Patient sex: M
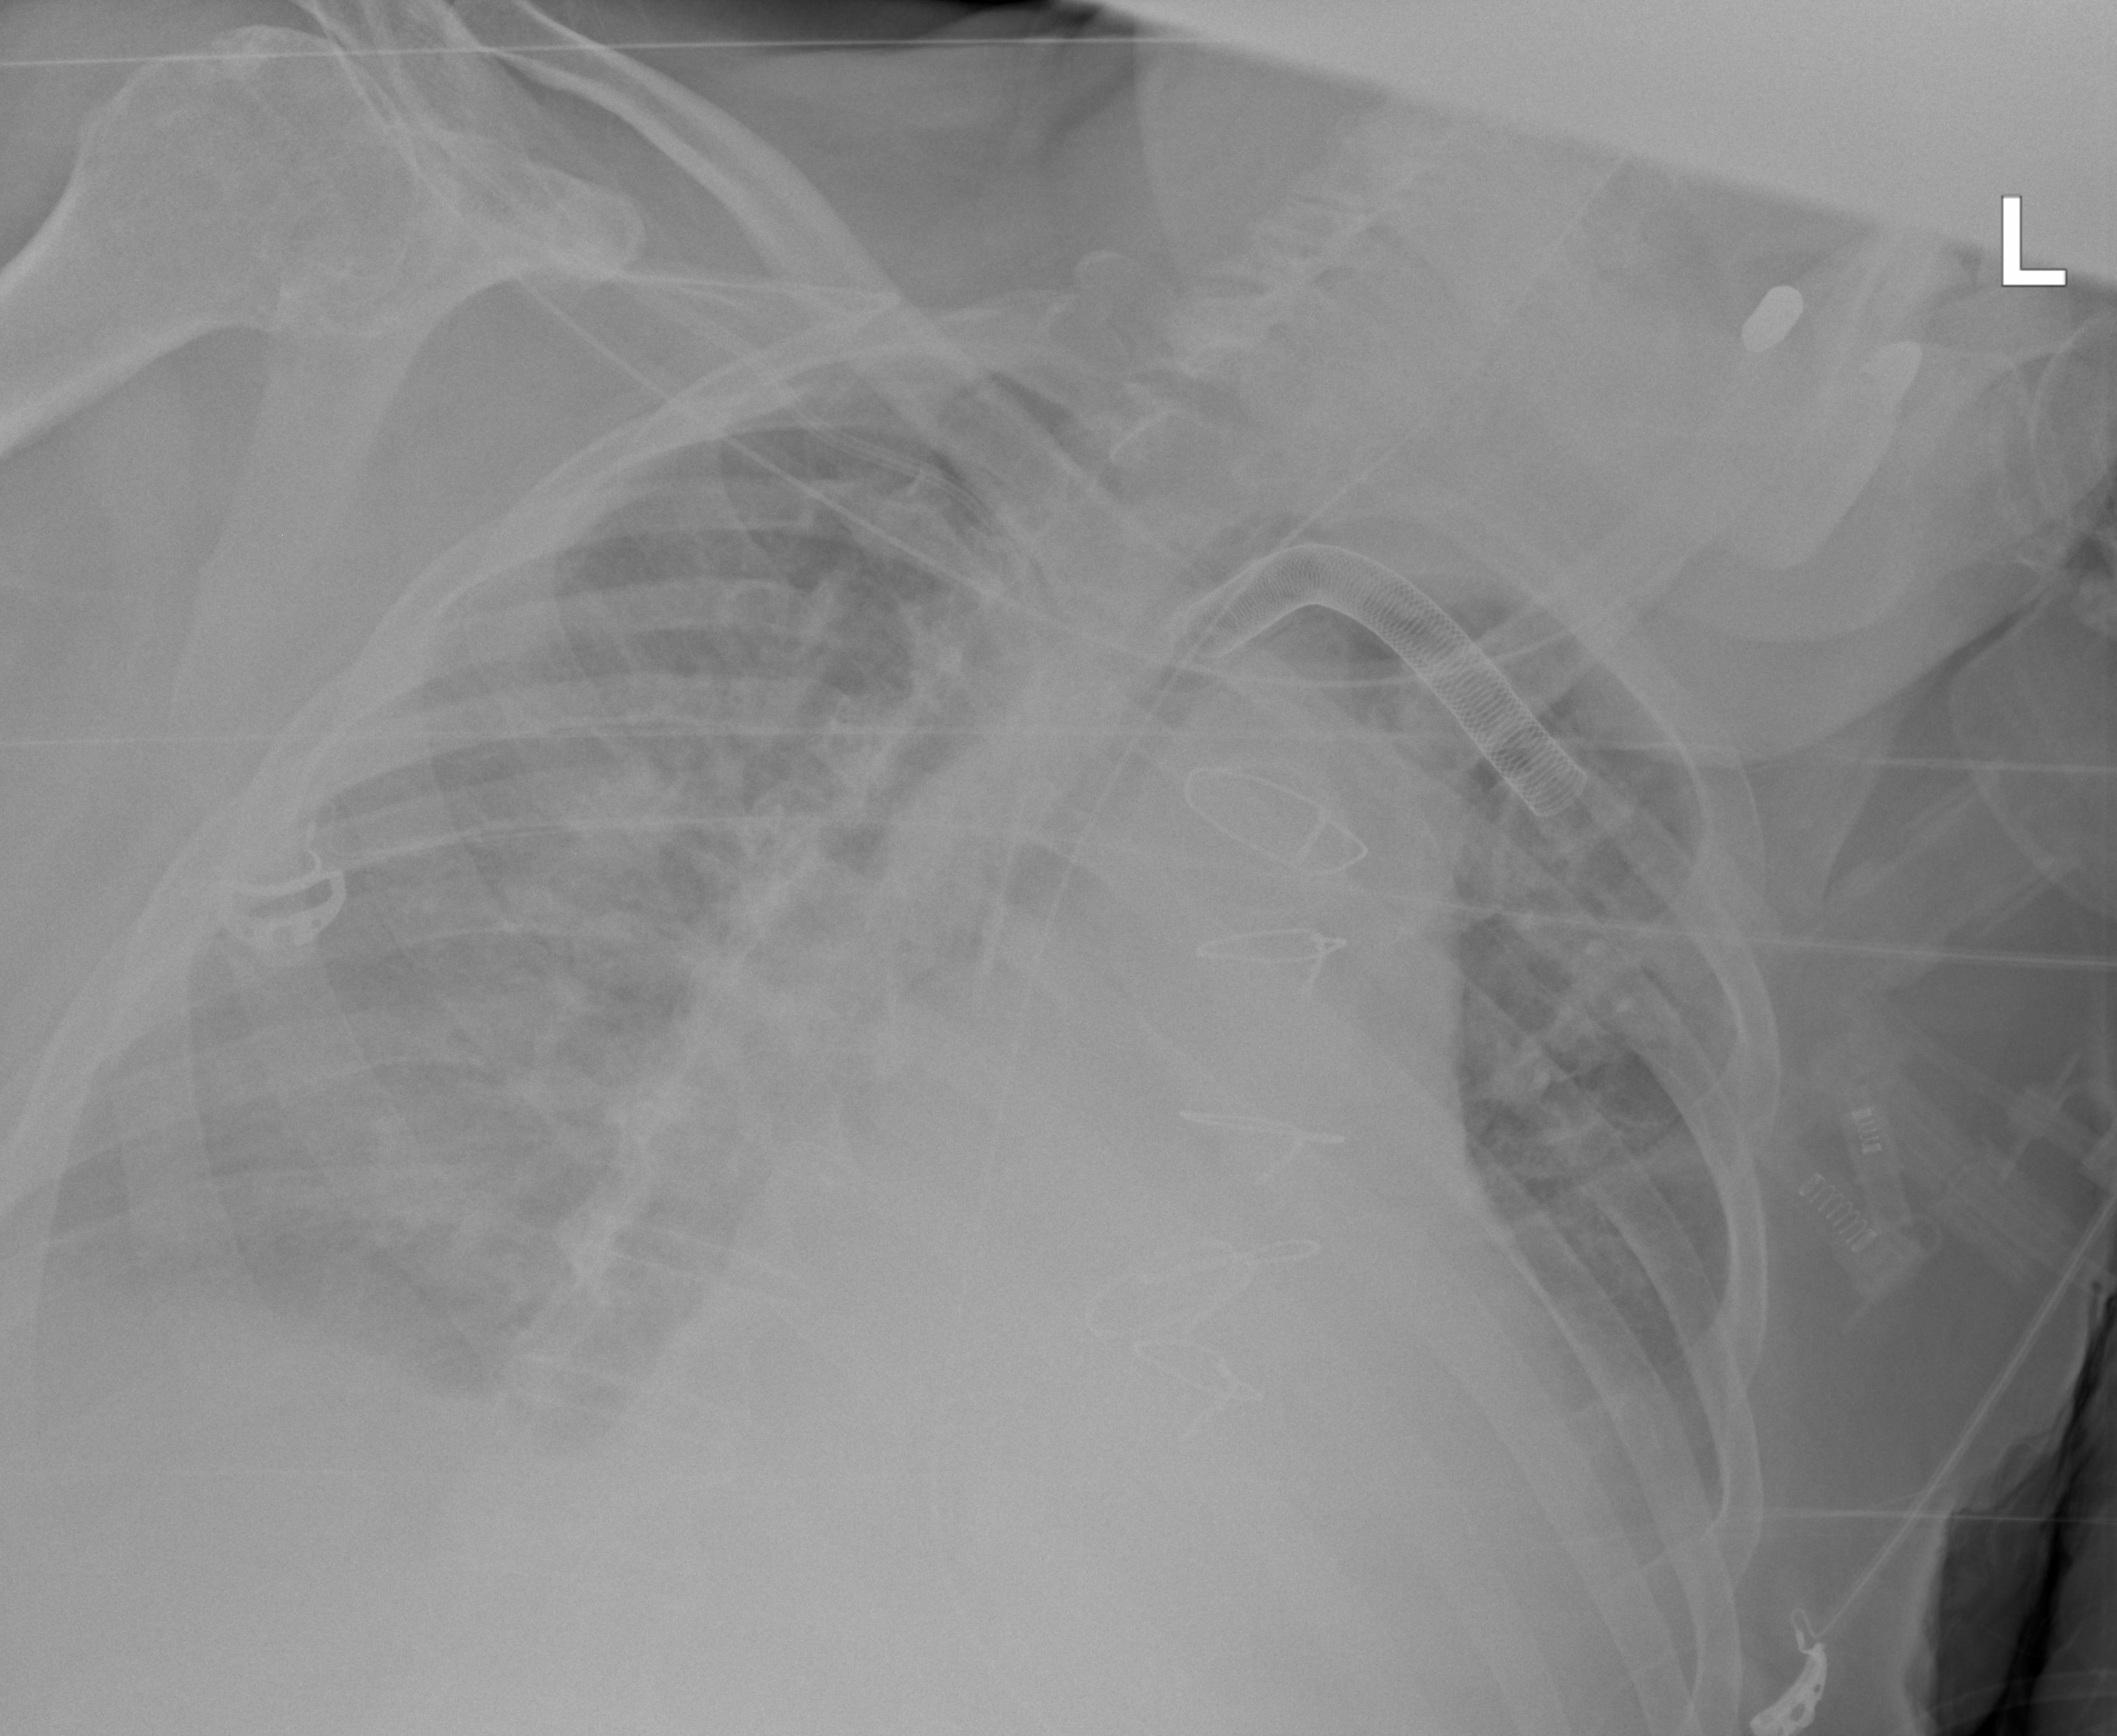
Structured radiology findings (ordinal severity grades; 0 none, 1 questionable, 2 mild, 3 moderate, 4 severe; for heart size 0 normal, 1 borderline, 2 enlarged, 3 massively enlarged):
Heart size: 2
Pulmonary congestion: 0
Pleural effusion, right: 1
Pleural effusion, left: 0
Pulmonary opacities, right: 0
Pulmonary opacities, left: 0
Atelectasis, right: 1
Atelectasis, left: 2